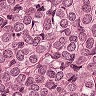
Metastatic tissue present: yes